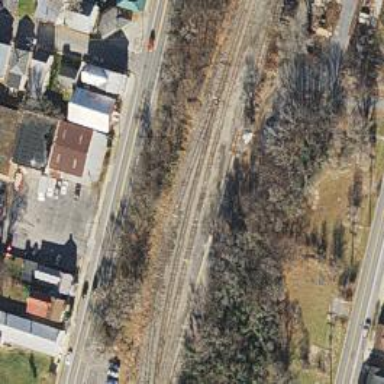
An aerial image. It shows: Railway siding for service.